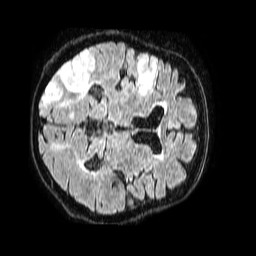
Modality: FLAIR
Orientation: axial
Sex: female
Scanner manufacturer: philips
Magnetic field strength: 1.5 T
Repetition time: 4.8 s
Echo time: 0.3 s